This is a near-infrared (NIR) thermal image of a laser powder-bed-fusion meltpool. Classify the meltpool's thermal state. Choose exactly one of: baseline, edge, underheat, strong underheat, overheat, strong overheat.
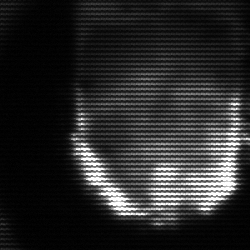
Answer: baseline